В схеме на рисунке все три амперметра одинаковые. Резисторы $R_х$ также не отличаются друг от друга. Верхний амперметр показывает ток $I_в =1 ~мА$, средний - ток $I_с=4 ~мА$. Напряжение батарейки $U_0=4.5 ~В$.
Найдите ток нижнего амперметра.
Чему равно сопротивление $R_х$ ?
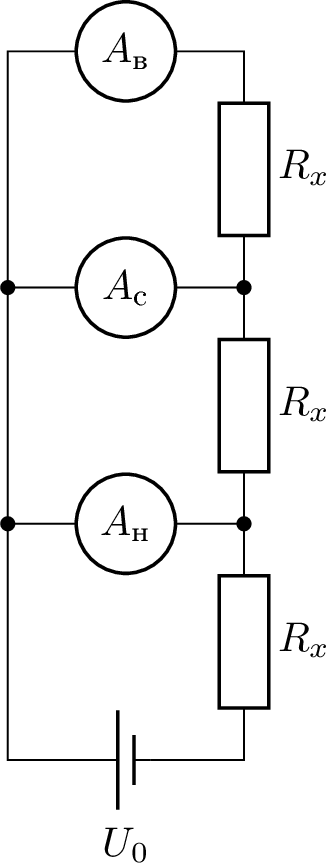
Темы:
T, Электричество, Цепи, Всероссийские, Электрические цепи, Цепь с резистором, Амперметр